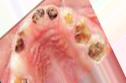
Condition: Caries